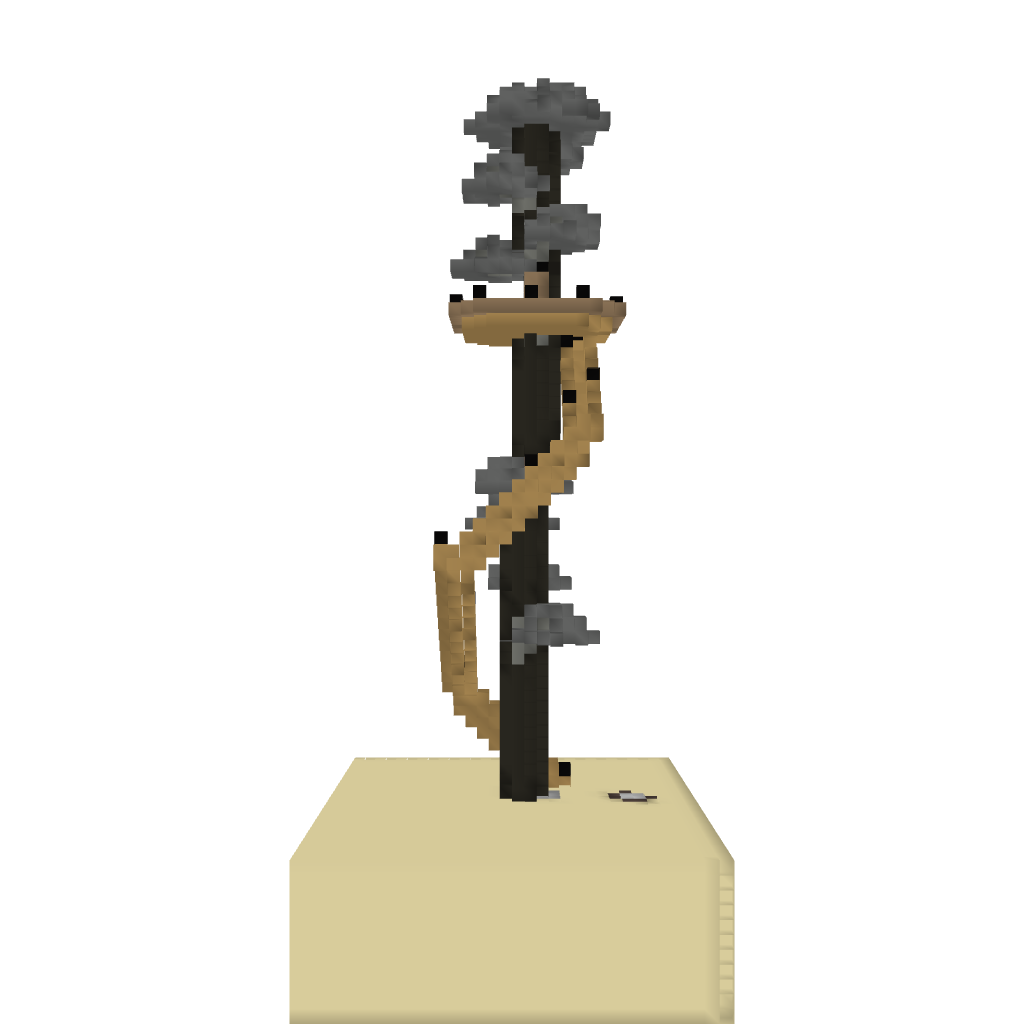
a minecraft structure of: Hacker Tree